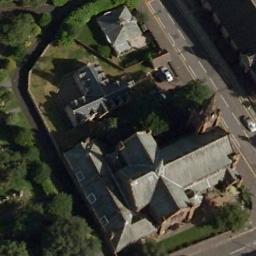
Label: church